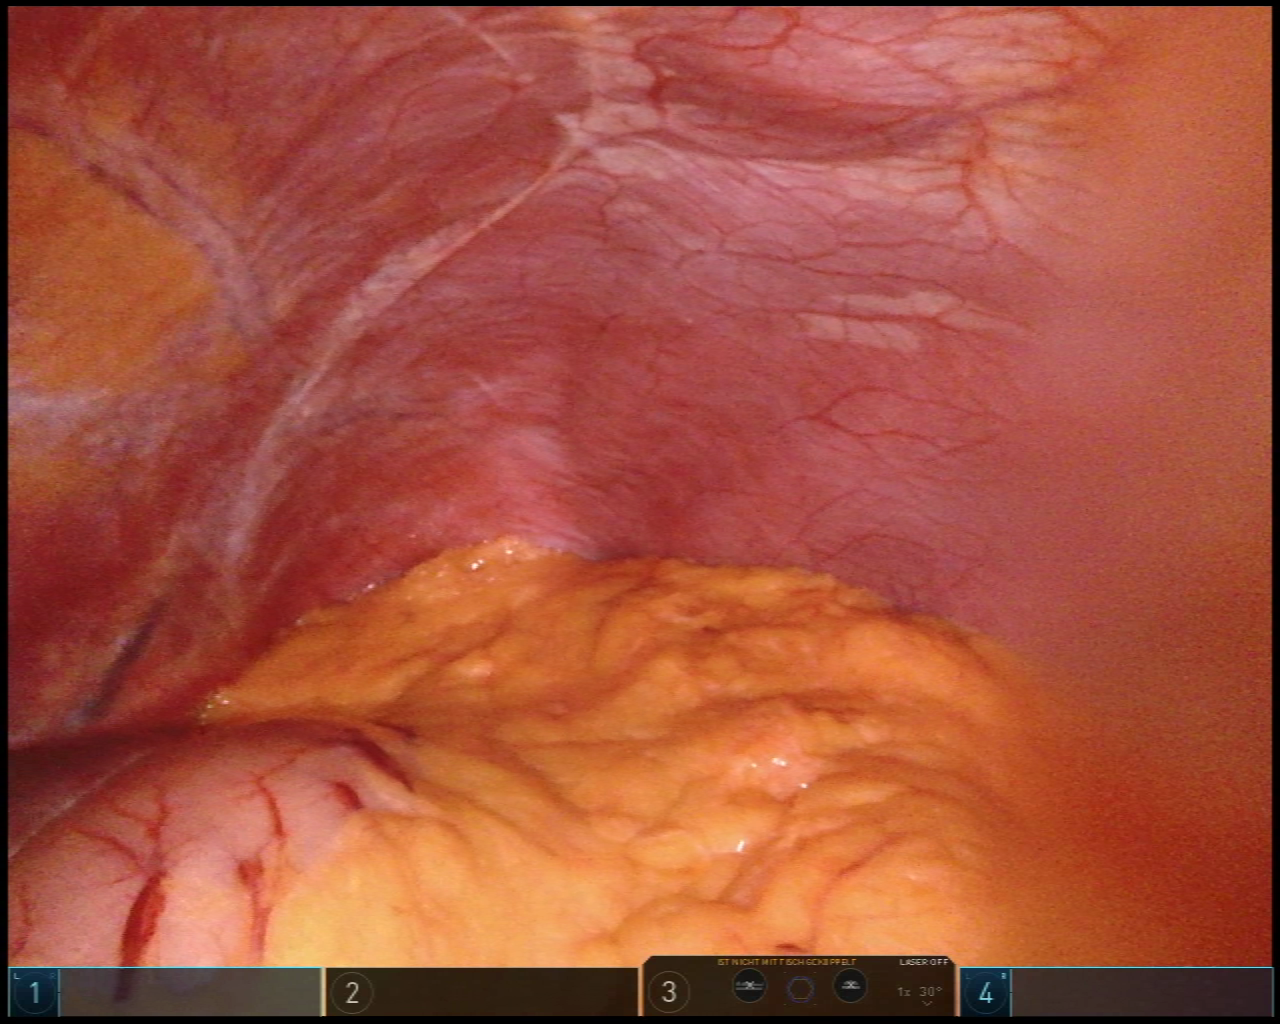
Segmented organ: stomach
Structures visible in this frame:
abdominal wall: yes
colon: no
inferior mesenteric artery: no
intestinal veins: no
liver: yes
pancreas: no
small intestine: no
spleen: no
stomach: yes
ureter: no
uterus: no
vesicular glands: no